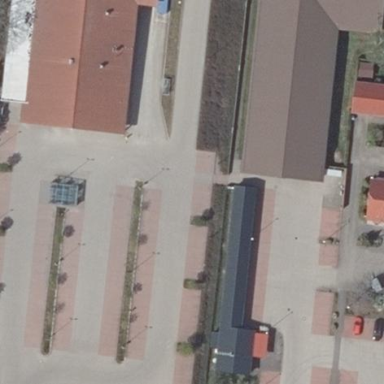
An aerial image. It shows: Parking area with concrete plates as the surface.